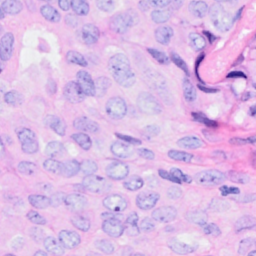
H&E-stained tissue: Breast